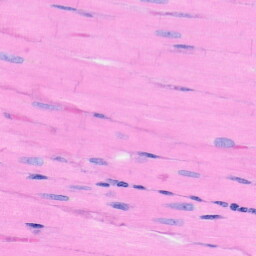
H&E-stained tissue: Heart